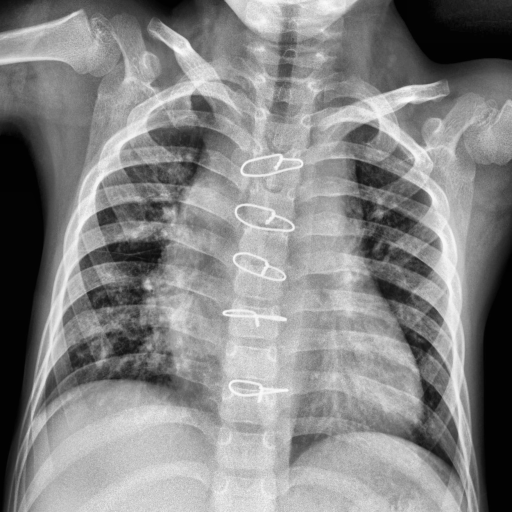
Finding: PNEUMONIA